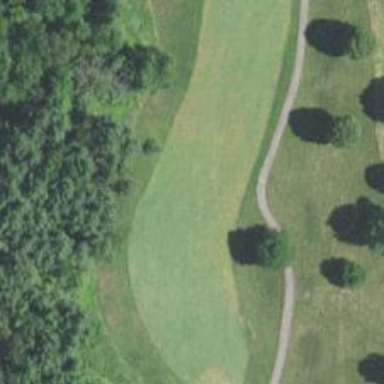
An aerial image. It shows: View of golf hole.